Interaction volume radius: 5 \u00c5
Interaction volume height: 15 \u00c5
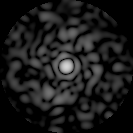
Disorder parameter: 0.7713